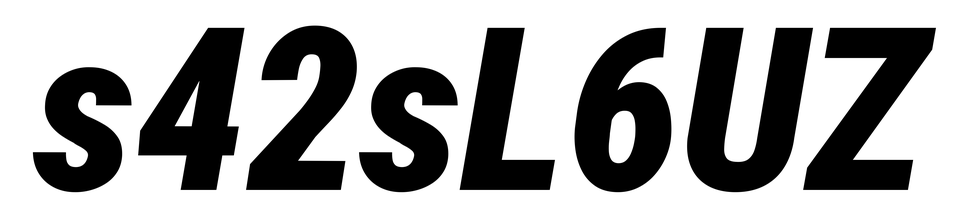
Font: Roboto-Italic_Condensed_Black_Italic